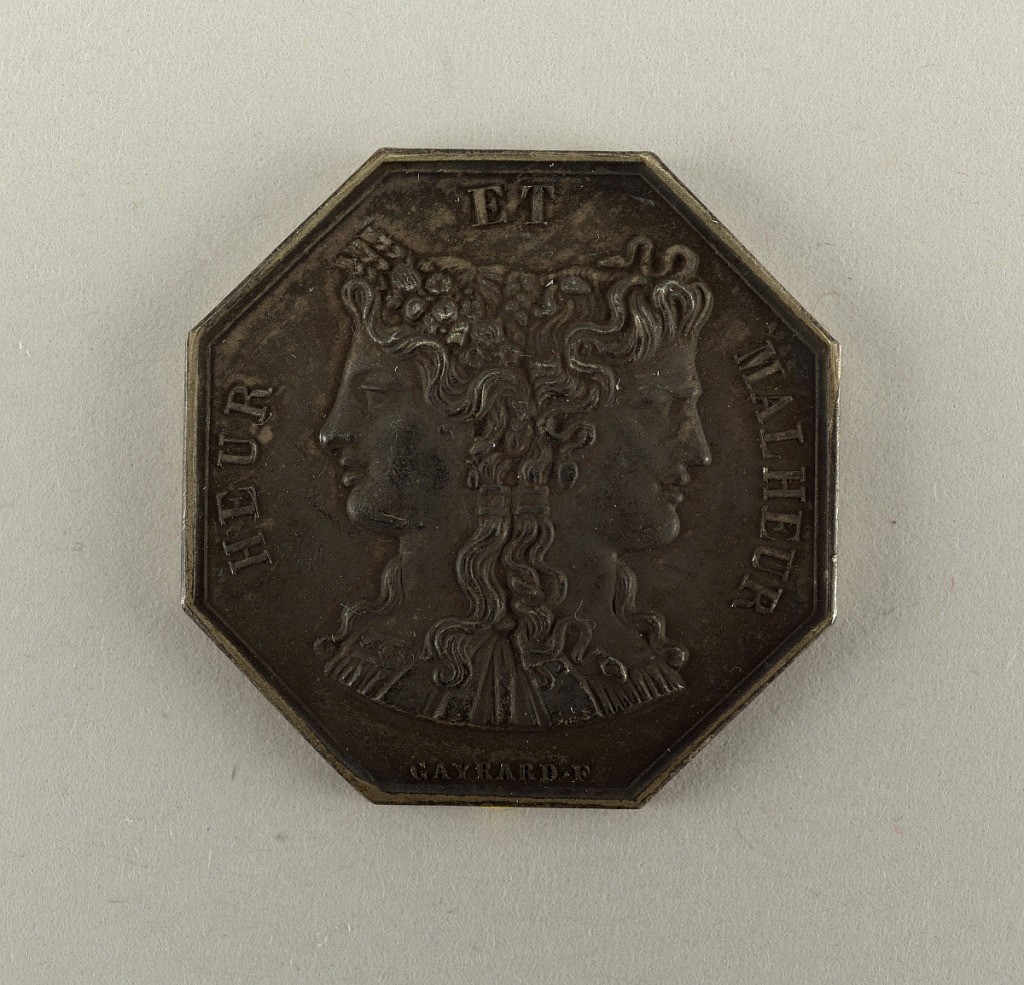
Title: Heur et Malheur (Happiness and Woe)
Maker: Raymond Gayrard, French, 1777 - 1858
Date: early 19th century
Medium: Cast silver
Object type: Token
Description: Octagonal gambling token. Obverse shows the double bust of young Janus. Inscription: HEUR ET MALHEUR (happiness and woe) / GAYRARD-F. Reverse shows Ceres in cart with dragons